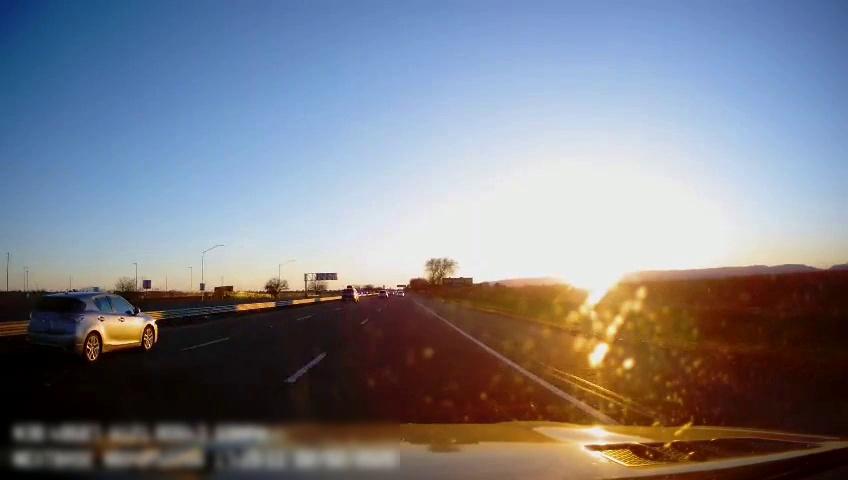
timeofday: Day
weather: Sunny
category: Drivable Space
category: Vehicles | SUV
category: Vehicles | SUV
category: Lanes | Alternate Lane
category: Lanes | Alternate Lane
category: Lanes | Current Lane
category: Lanes | Alternate Lane
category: Traffic | Signs